Interaction volume radius: 5 \u00c5
Interaction volume height: 10 \u00c5
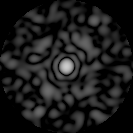
Disorder parameter: 0.8857